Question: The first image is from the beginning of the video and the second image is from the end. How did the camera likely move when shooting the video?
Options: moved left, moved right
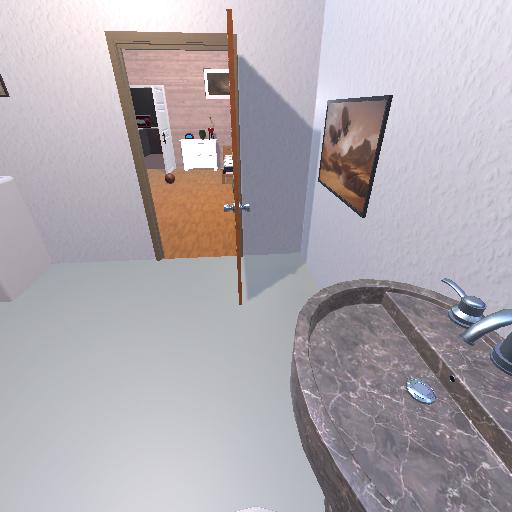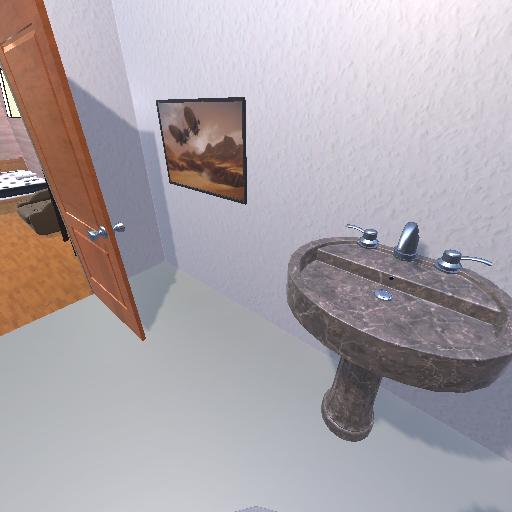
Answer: moved left